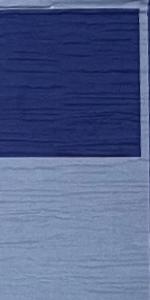
Label: Empty